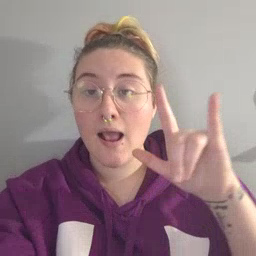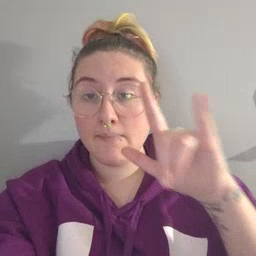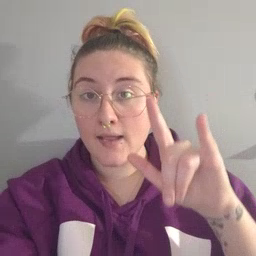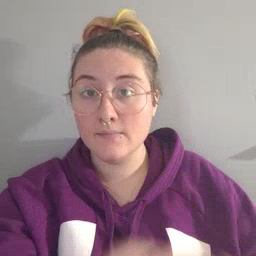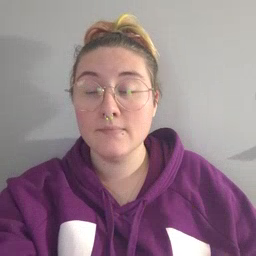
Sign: airplane